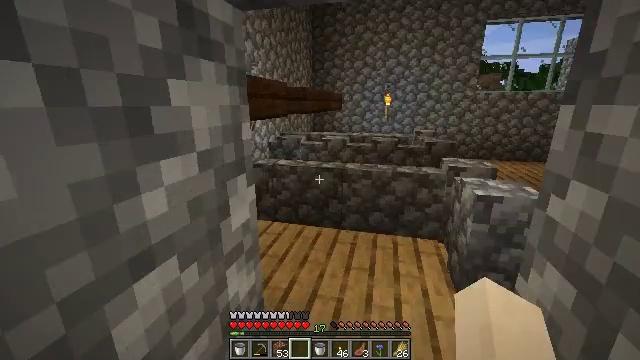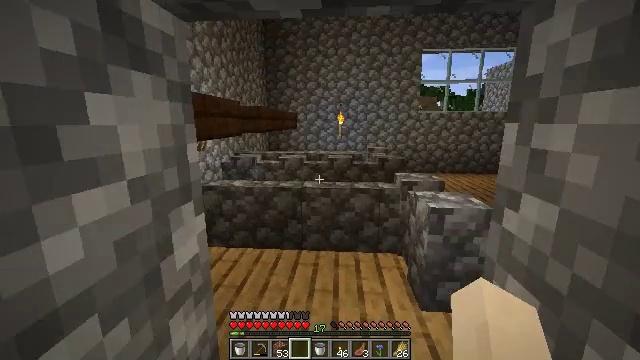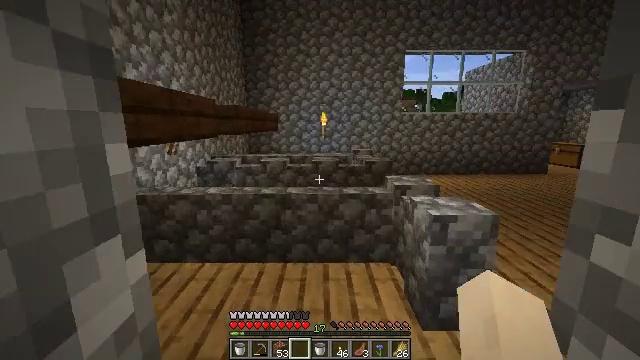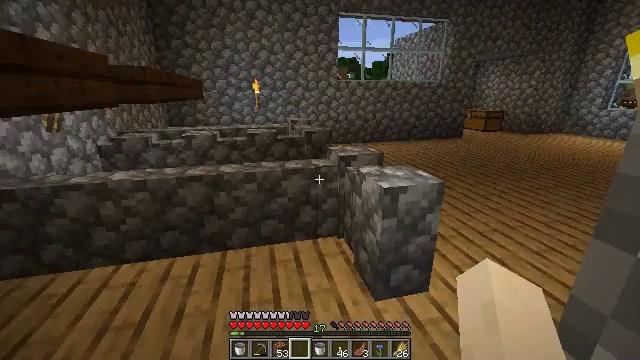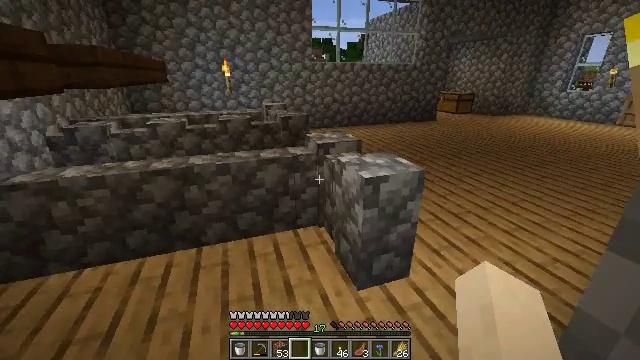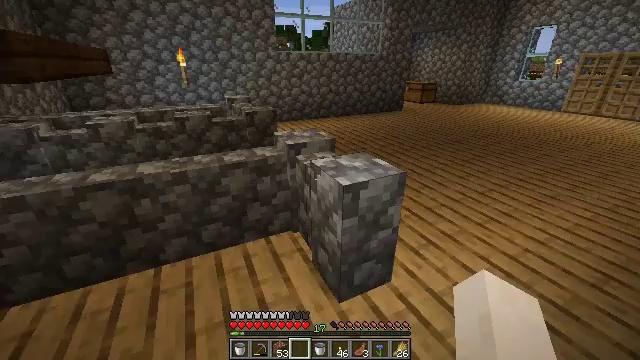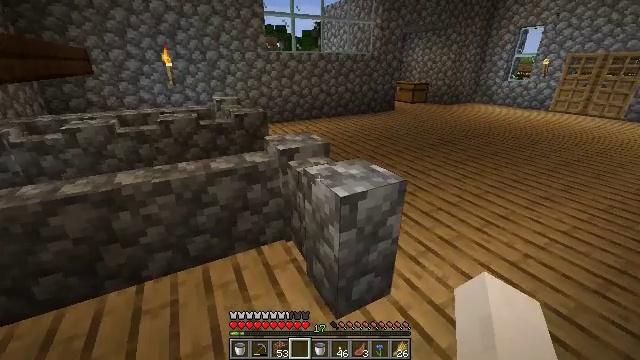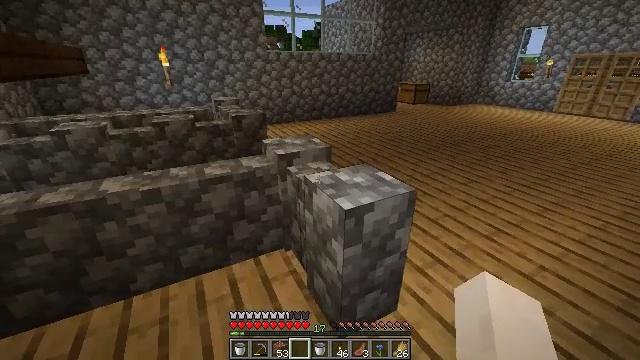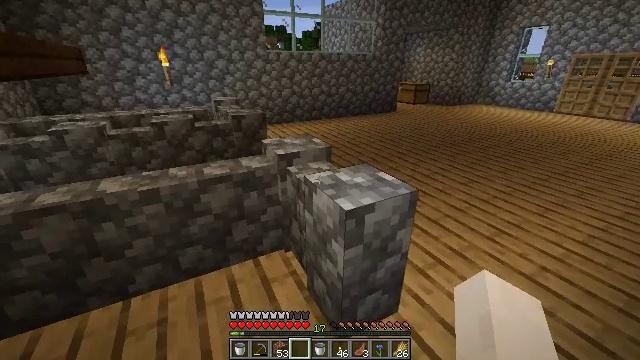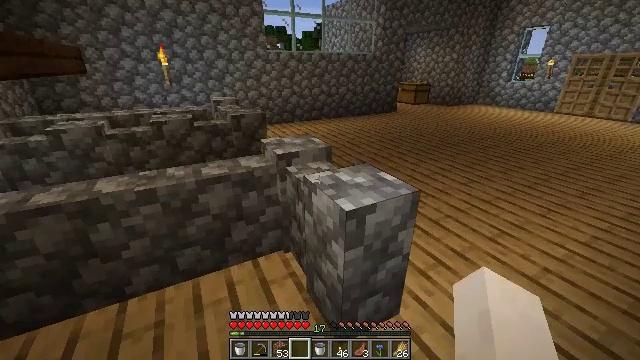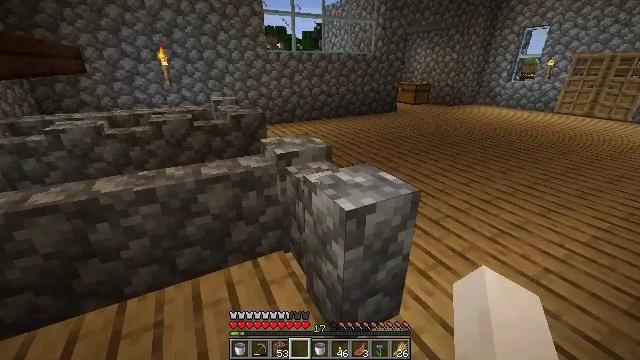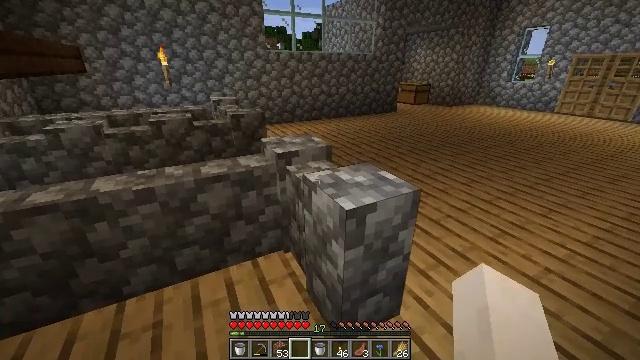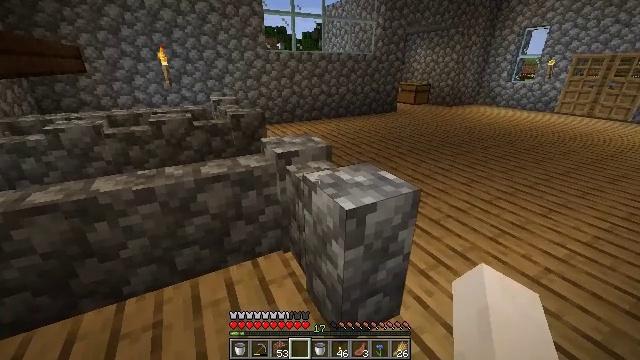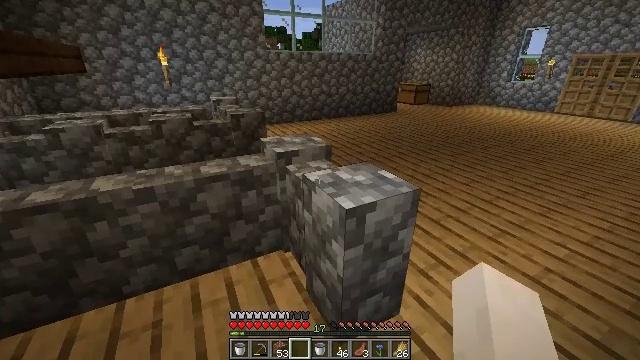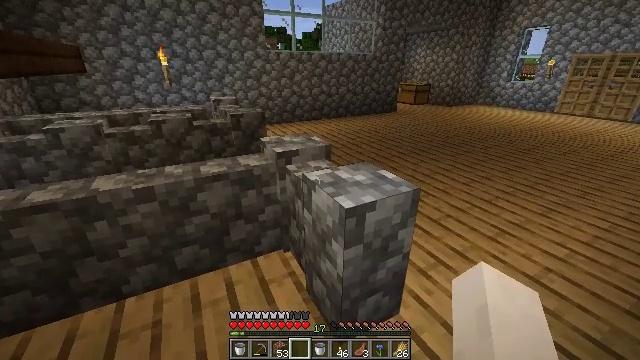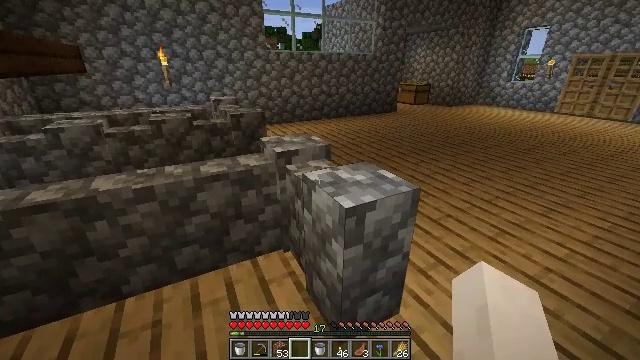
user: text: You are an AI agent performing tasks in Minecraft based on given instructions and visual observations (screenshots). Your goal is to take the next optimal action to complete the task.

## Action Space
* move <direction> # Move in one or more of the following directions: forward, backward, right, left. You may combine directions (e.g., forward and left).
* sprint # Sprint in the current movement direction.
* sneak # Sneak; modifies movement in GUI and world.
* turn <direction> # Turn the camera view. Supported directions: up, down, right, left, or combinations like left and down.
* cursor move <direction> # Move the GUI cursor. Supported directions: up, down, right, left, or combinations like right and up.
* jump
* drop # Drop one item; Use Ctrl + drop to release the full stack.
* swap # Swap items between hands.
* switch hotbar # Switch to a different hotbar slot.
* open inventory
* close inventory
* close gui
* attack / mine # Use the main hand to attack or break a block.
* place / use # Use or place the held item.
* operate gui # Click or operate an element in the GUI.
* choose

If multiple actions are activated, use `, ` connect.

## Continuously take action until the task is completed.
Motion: motion action
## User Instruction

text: Mine the oxeye daisy flower.
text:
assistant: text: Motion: move forward, turn right and up
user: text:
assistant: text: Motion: move forward, turn right
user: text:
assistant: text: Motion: move forward, turn right and down
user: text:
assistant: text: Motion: move forward, turn right and down
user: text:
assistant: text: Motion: move forward, turn right and down
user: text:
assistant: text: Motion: turn right
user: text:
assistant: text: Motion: no_op
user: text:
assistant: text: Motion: no_op
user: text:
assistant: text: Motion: no_op
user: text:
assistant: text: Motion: no_op
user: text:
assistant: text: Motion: no_op
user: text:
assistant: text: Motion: no_op
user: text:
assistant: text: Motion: no_op
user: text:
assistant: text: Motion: no_op
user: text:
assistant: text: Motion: no_op
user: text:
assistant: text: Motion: no_op
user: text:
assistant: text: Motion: no_op
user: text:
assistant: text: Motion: no_op
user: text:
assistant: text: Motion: no_op
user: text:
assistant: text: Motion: no_op
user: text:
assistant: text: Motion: no_op
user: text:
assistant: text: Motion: no_op
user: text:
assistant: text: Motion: move forward
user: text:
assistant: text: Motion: move forward and move right
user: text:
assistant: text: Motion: move forward and move right
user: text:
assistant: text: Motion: move forward and move right
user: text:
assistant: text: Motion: move forward and move right, turn left and up
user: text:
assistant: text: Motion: move forward and move right, turn left and up
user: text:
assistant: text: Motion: move forward and move right, turn left
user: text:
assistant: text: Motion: move right, turn left and up